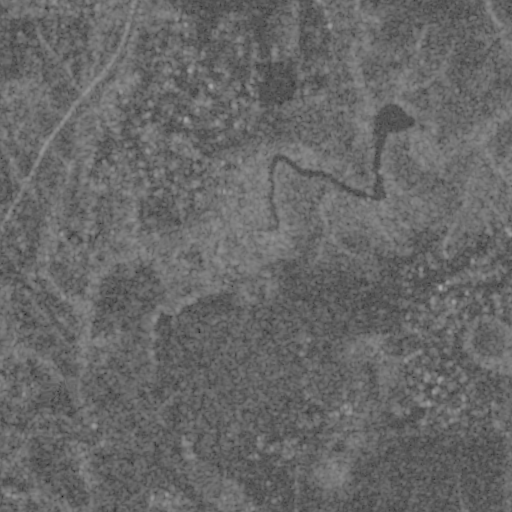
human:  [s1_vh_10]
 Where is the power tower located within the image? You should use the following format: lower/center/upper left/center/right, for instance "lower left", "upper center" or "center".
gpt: The power tower is located in the lower of the image.
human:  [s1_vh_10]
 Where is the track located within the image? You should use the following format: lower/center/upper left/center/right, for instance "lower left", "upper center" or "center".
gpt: There is no track in the image.

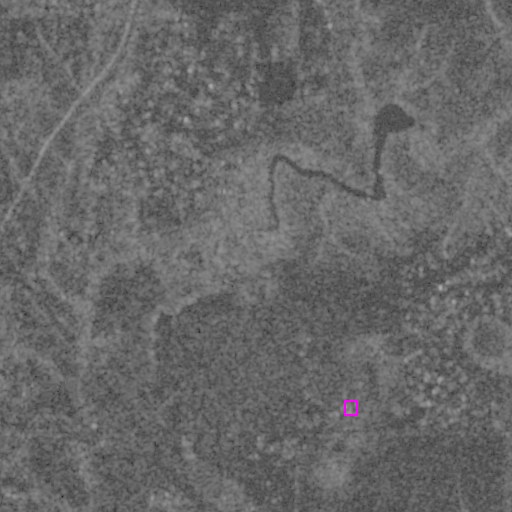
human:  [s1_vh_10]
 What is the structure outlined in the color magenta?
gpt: The structure outlined in magenta is a building.
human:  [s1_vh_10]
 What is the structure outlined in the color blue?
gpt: There is no blue outline.